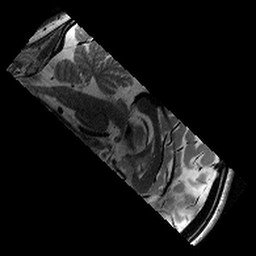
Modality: T2w
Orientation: sagittal
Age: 12
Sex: male
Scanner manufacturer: siemens
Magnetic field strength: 3 T
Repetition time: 9.23 s
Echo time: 0.067 s